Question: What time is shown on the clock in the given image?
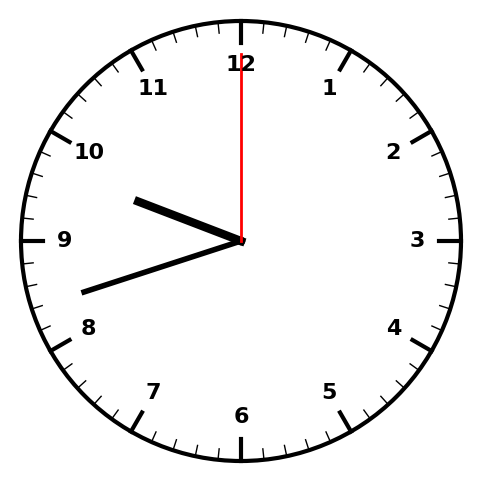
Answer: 09:42:00